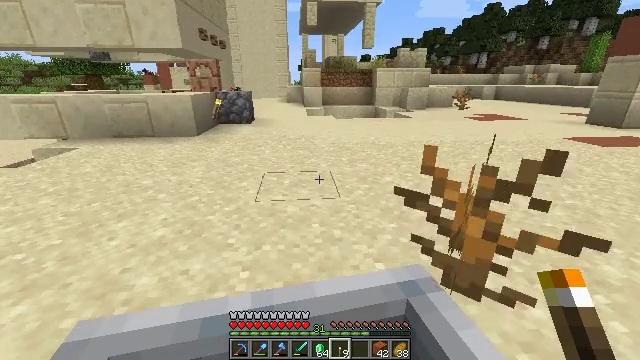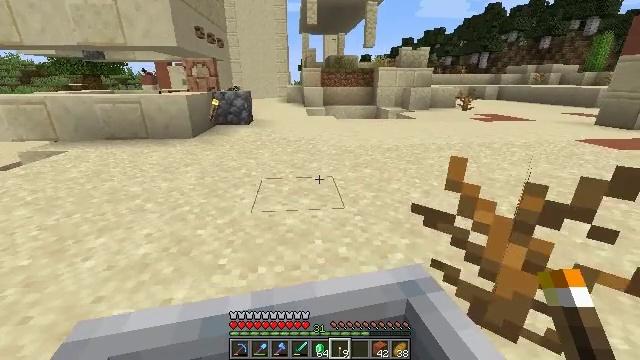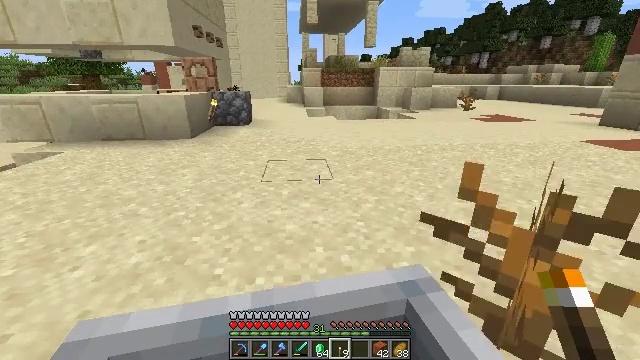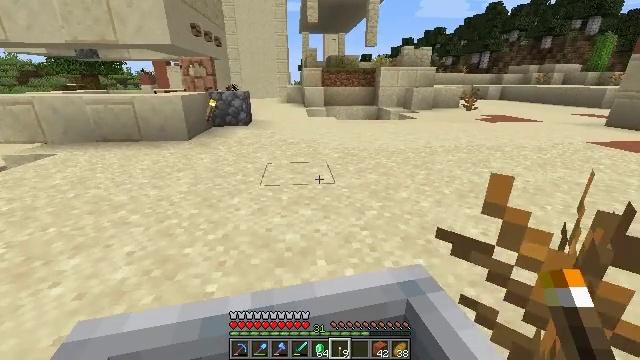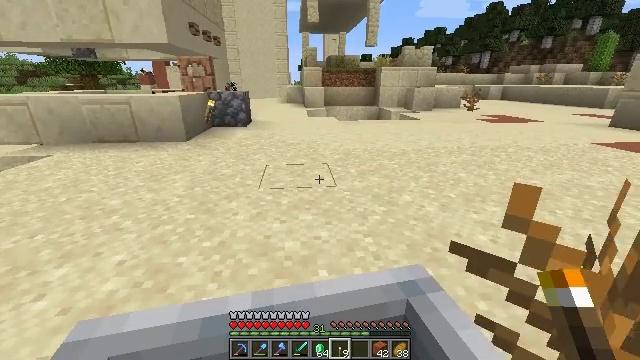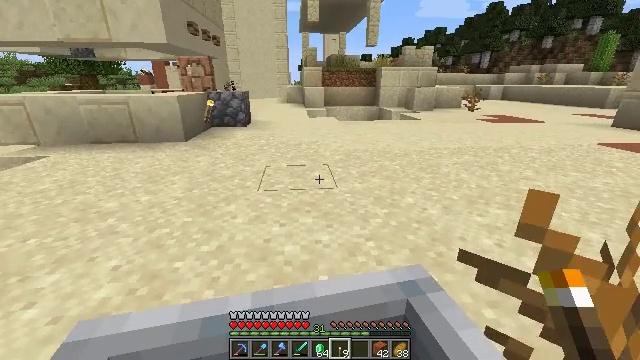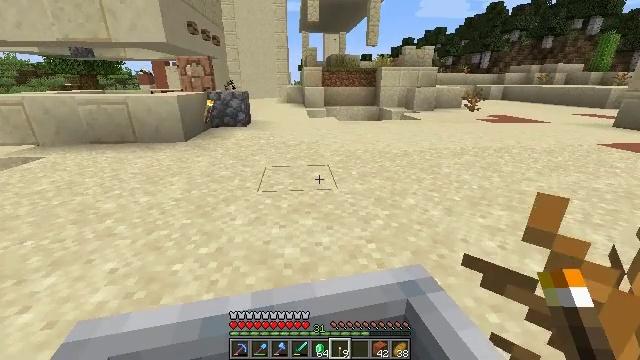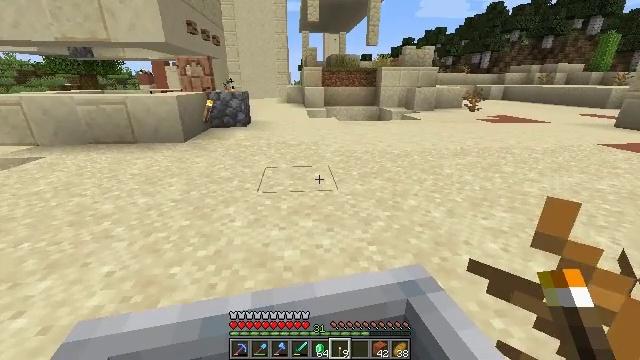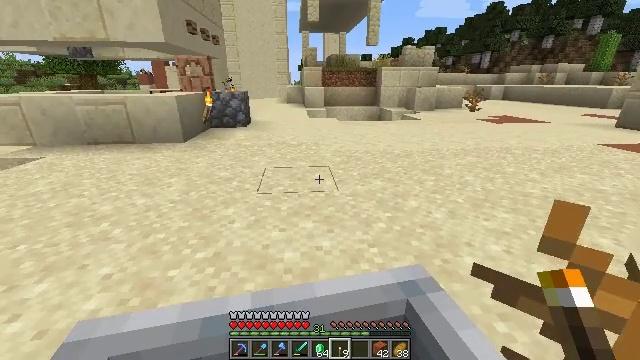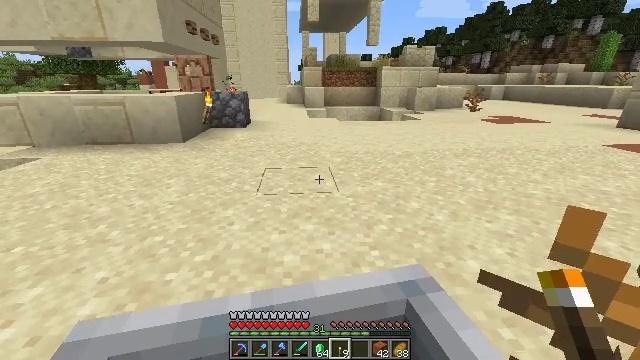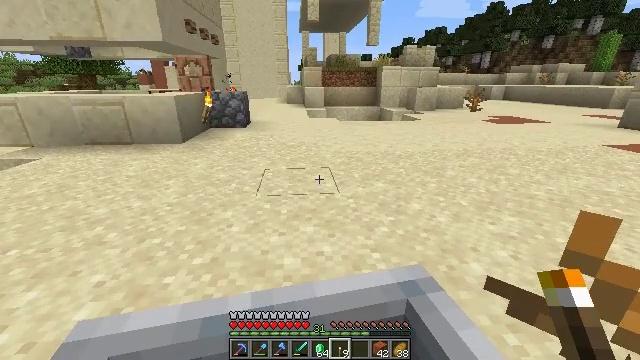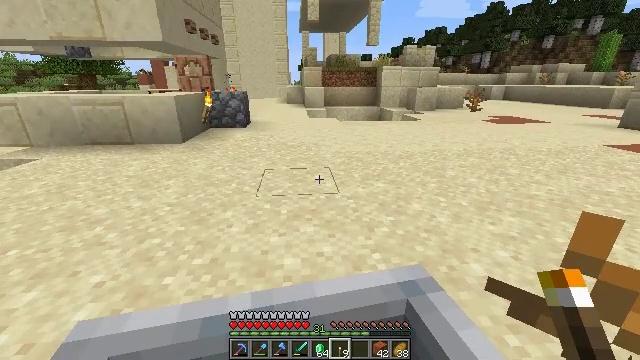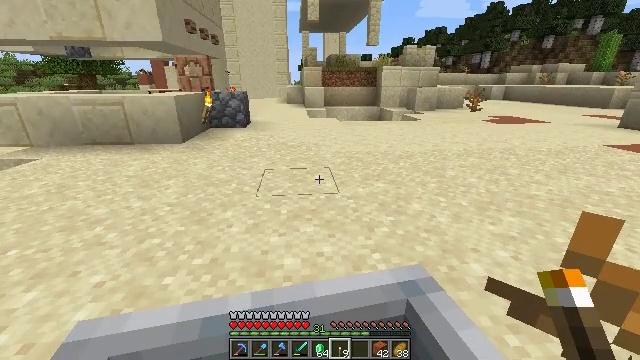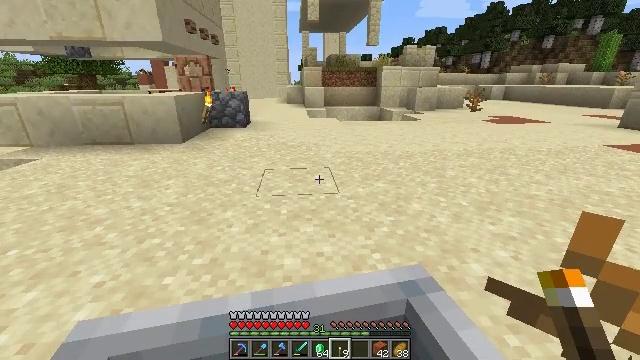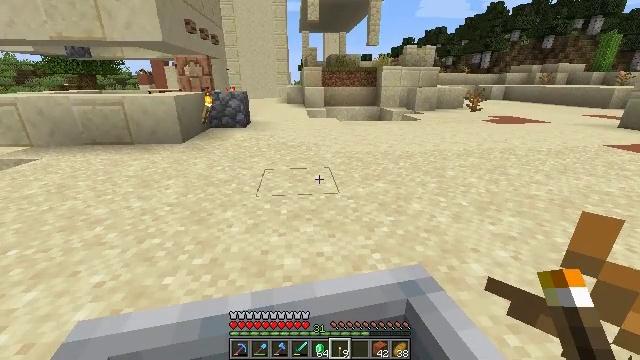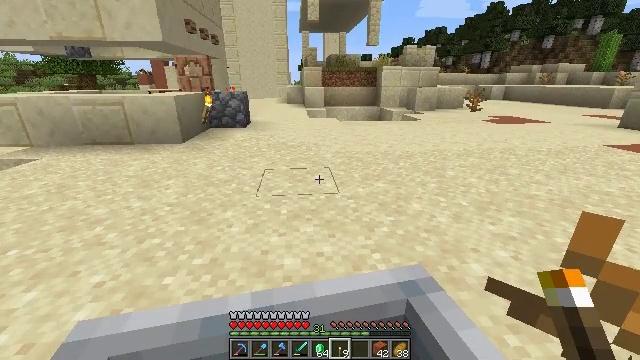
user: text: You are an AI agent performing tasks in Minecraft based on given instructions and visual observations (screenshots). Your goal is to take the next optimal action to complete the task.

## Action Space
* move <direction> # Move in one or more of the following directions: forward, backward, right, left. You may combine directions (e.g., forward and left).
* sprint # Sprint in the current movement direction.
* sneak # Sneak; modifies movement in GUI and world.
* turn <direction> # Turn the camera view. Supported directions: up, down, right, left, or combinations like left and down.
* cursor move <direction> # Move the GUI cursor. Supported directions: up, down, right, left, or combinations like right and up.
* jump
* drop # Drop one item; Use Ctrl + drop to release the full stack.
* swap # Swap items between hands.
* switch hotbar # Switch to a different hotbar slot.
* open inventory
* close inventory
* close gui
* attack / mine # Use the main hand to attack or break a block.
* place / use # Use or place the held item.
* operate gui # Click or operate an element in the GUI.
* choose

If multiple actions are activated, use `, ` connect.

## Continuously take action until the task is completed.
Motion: motion action
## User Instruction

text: Craft an ender pearl.
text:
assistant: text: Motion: no_op
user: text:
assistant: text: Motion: no_op
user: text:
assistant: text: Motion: no_op
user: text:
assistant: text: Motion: no_op
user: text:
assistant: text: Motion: no_op
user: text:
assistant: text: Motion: no_op
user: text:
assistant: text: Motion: no_op
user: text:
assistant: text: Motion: no_op
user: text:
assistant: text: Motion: no_op
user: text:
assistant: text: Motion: no_op
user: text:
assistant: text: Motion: no_op
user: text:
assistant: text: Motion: no_op
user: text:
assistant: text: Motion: no_op
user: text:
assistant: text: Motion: no_op
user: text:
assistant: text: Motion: no_op
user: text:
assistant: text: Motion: no_op
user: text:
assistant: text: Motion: no_op
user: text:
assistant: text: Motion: sneak
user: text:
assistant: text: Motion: no_op
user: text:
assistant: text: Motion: no_op
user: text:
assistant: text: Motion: no_op
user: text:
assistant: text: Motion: no_op
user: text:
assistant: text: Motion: no_op
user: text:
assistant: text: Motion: no_op
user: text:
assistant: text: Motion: no_op
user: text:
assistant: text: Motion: no_op
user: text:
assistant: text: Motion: no_op
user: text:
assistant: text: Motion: no_op
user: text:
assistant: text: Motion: no_op
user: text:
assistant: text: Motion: no_op